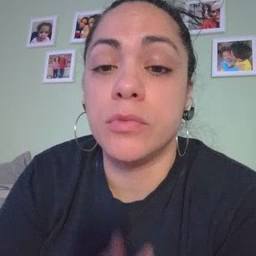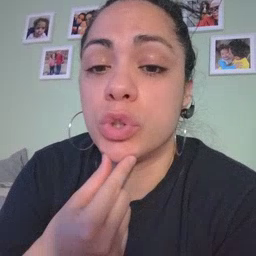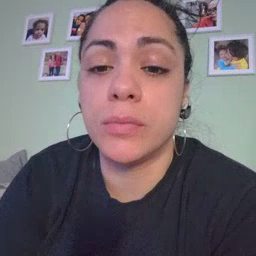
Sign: chin